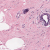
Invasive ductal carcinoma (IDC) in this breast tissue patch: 0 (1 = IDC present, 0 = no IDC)